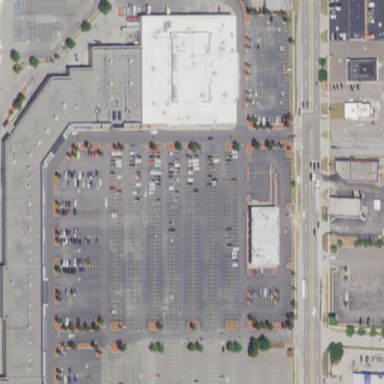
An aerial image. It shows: Retail building.